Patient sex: F
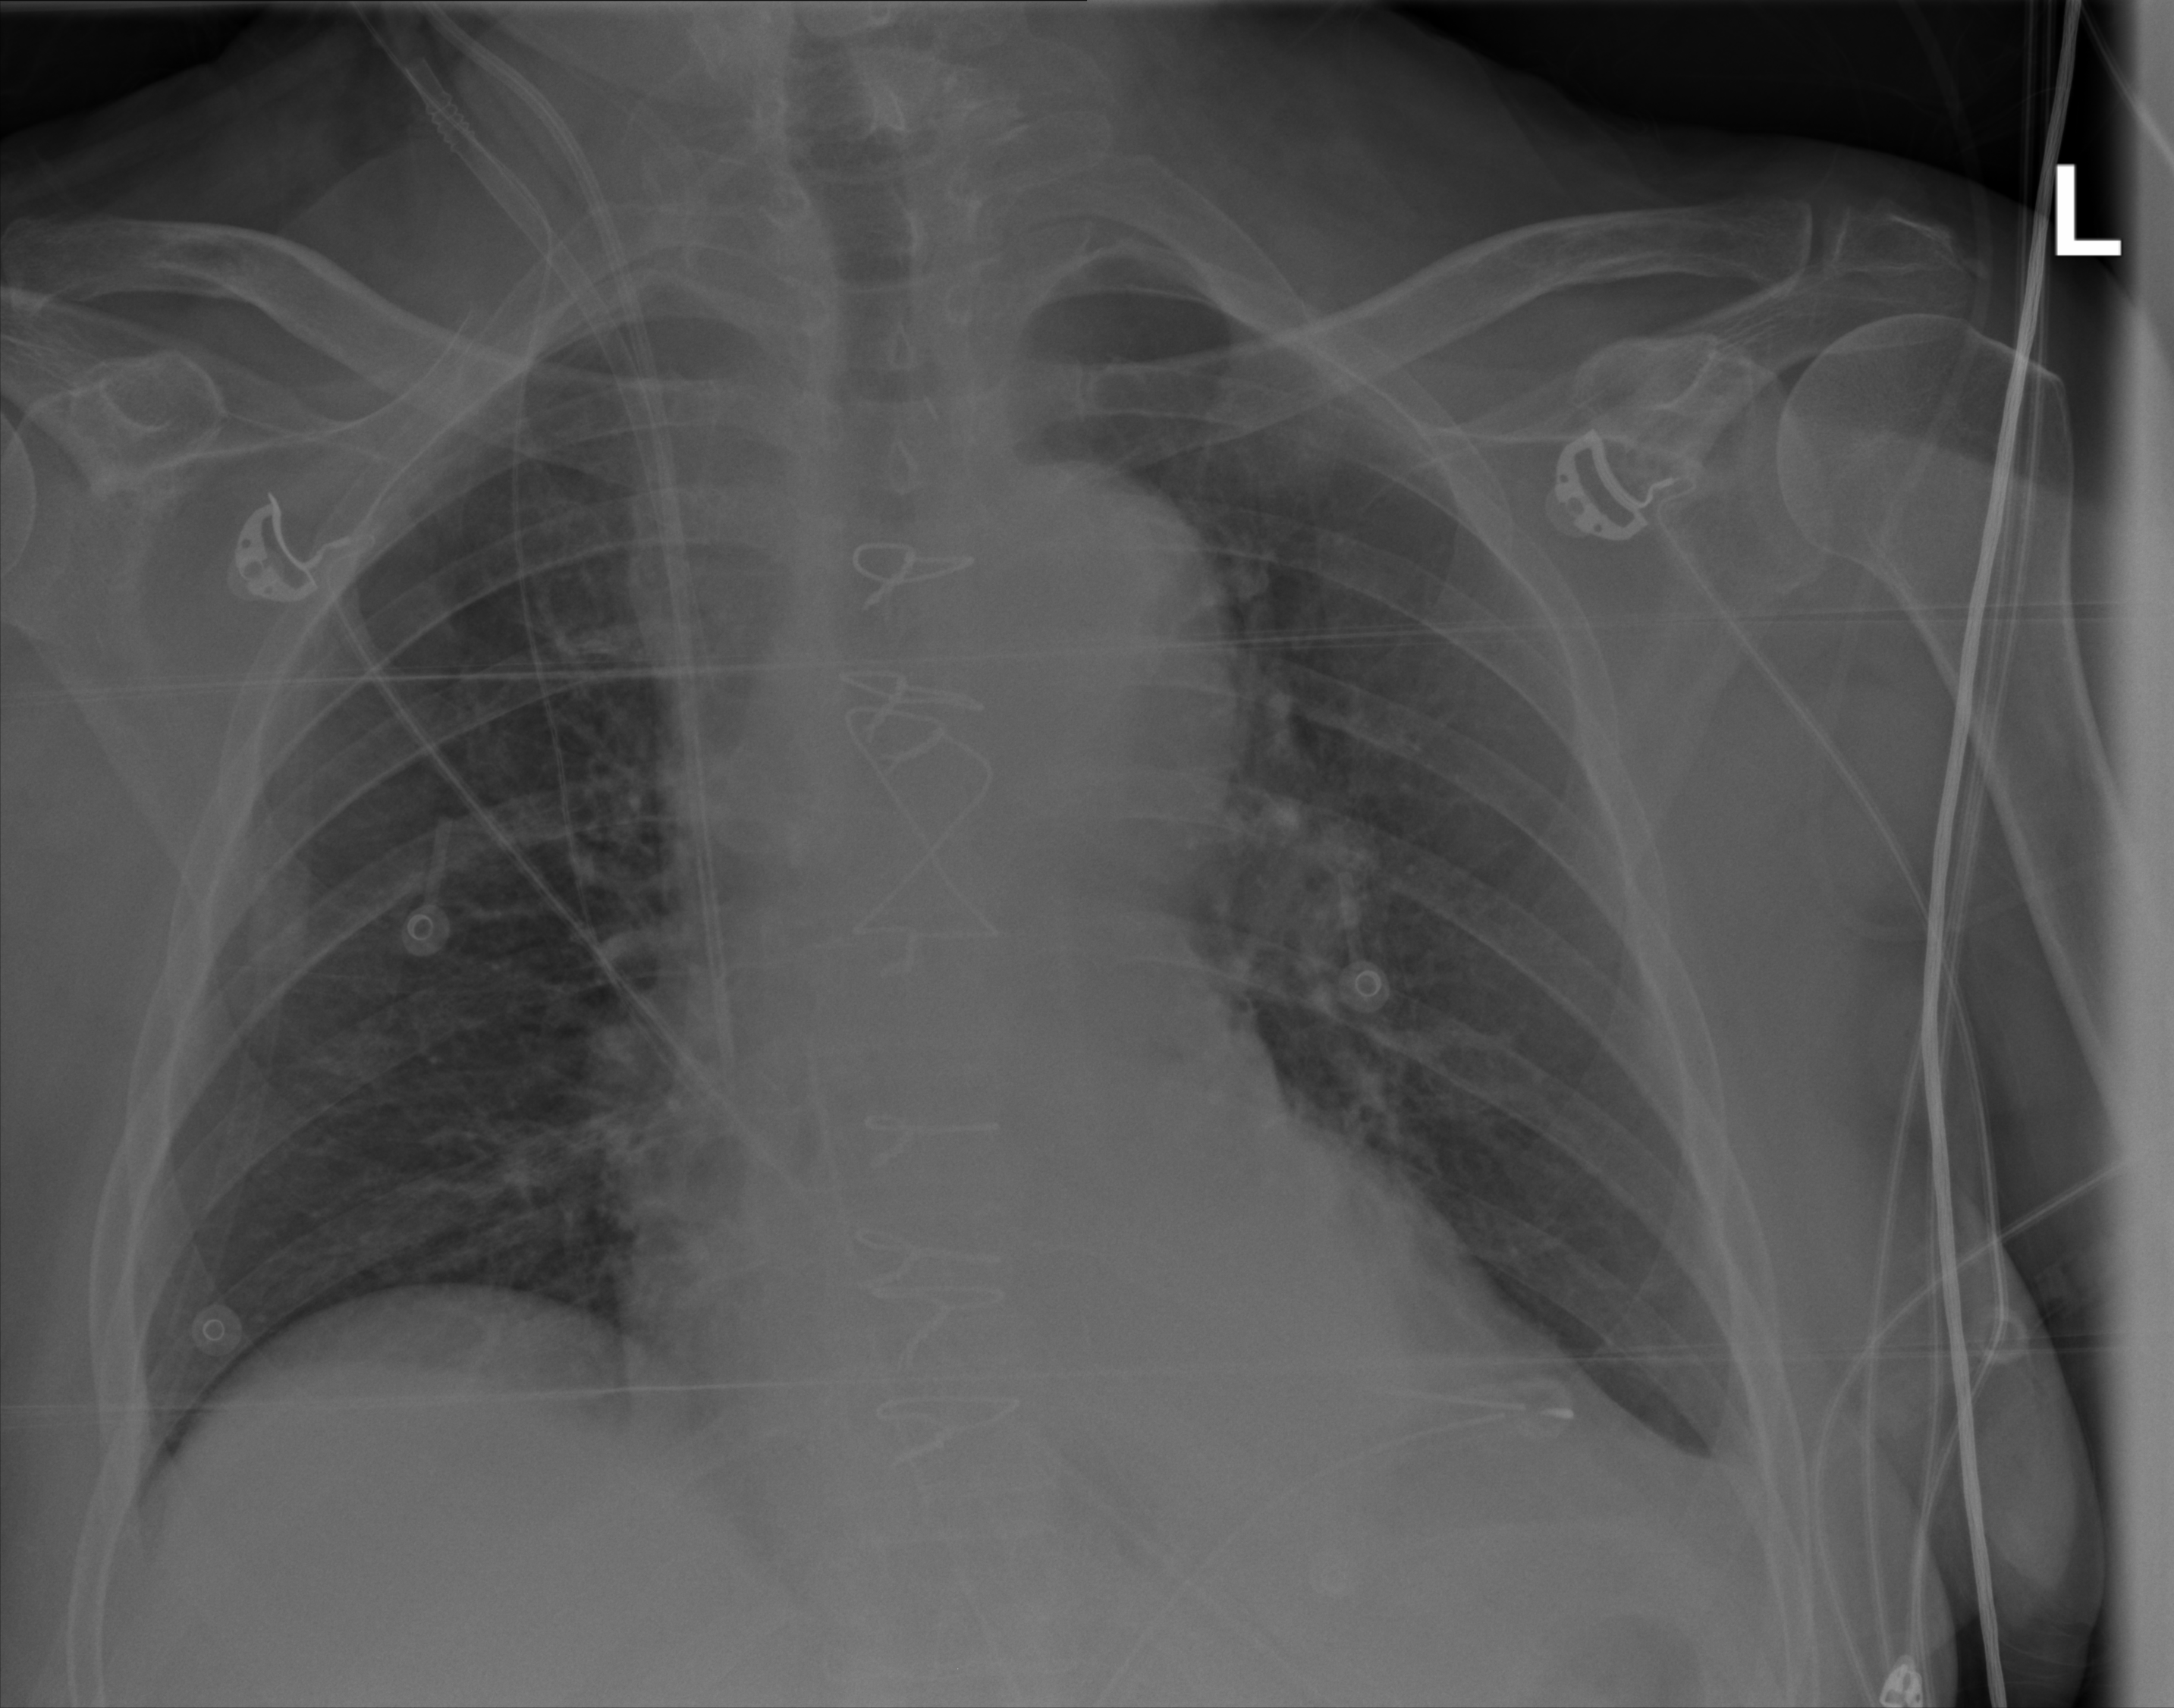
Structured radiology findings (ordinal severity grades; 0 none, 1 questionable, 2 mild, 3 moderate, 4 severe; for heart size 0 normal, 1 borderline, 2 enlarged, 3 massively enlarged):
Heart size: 2
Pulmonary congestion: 0
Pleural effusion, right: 0
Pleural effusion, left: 0
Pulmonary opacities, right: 0
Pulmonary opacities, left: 0
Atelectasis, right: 0
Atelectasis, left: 0